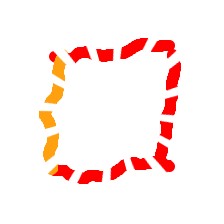
Shape: square